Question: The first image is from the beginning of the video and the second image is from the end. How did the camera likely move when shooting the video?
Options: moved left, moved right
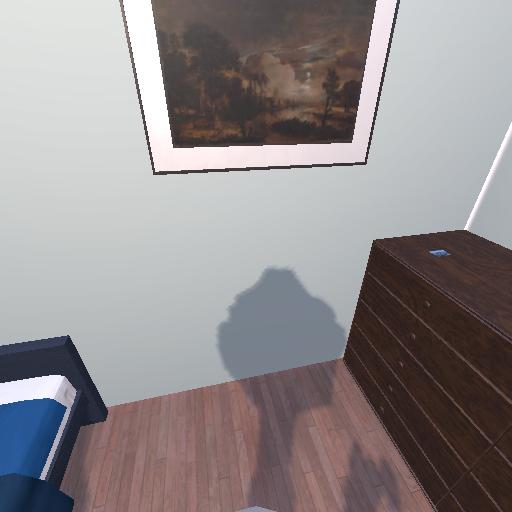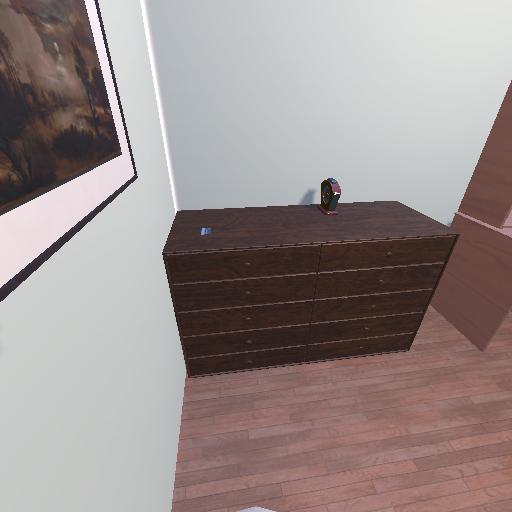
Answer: moved left